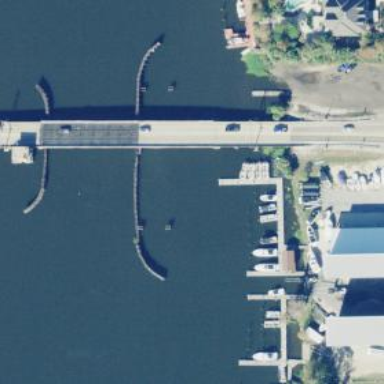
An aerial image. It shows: Swing bridge on primary highway.